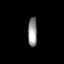
Tissue: skin
Cell type: Others
Senescence score: 0.8185
Nuclear area (px): 264
Mean DAPI intensity: 148.78